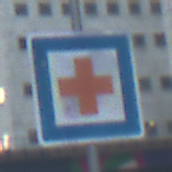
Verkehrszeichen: ErsteHilfe
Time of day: MorningAfternoon
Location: Outdoor (Urban)
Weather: PartlyCloudy
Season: NotSpecified
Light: Natural